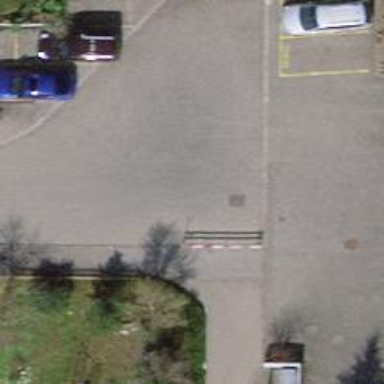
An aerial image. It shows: Turning circle on the road.